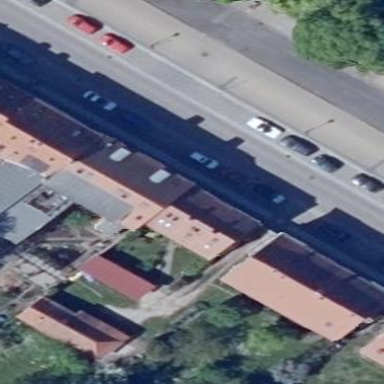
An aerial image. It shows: Building.